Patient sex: M
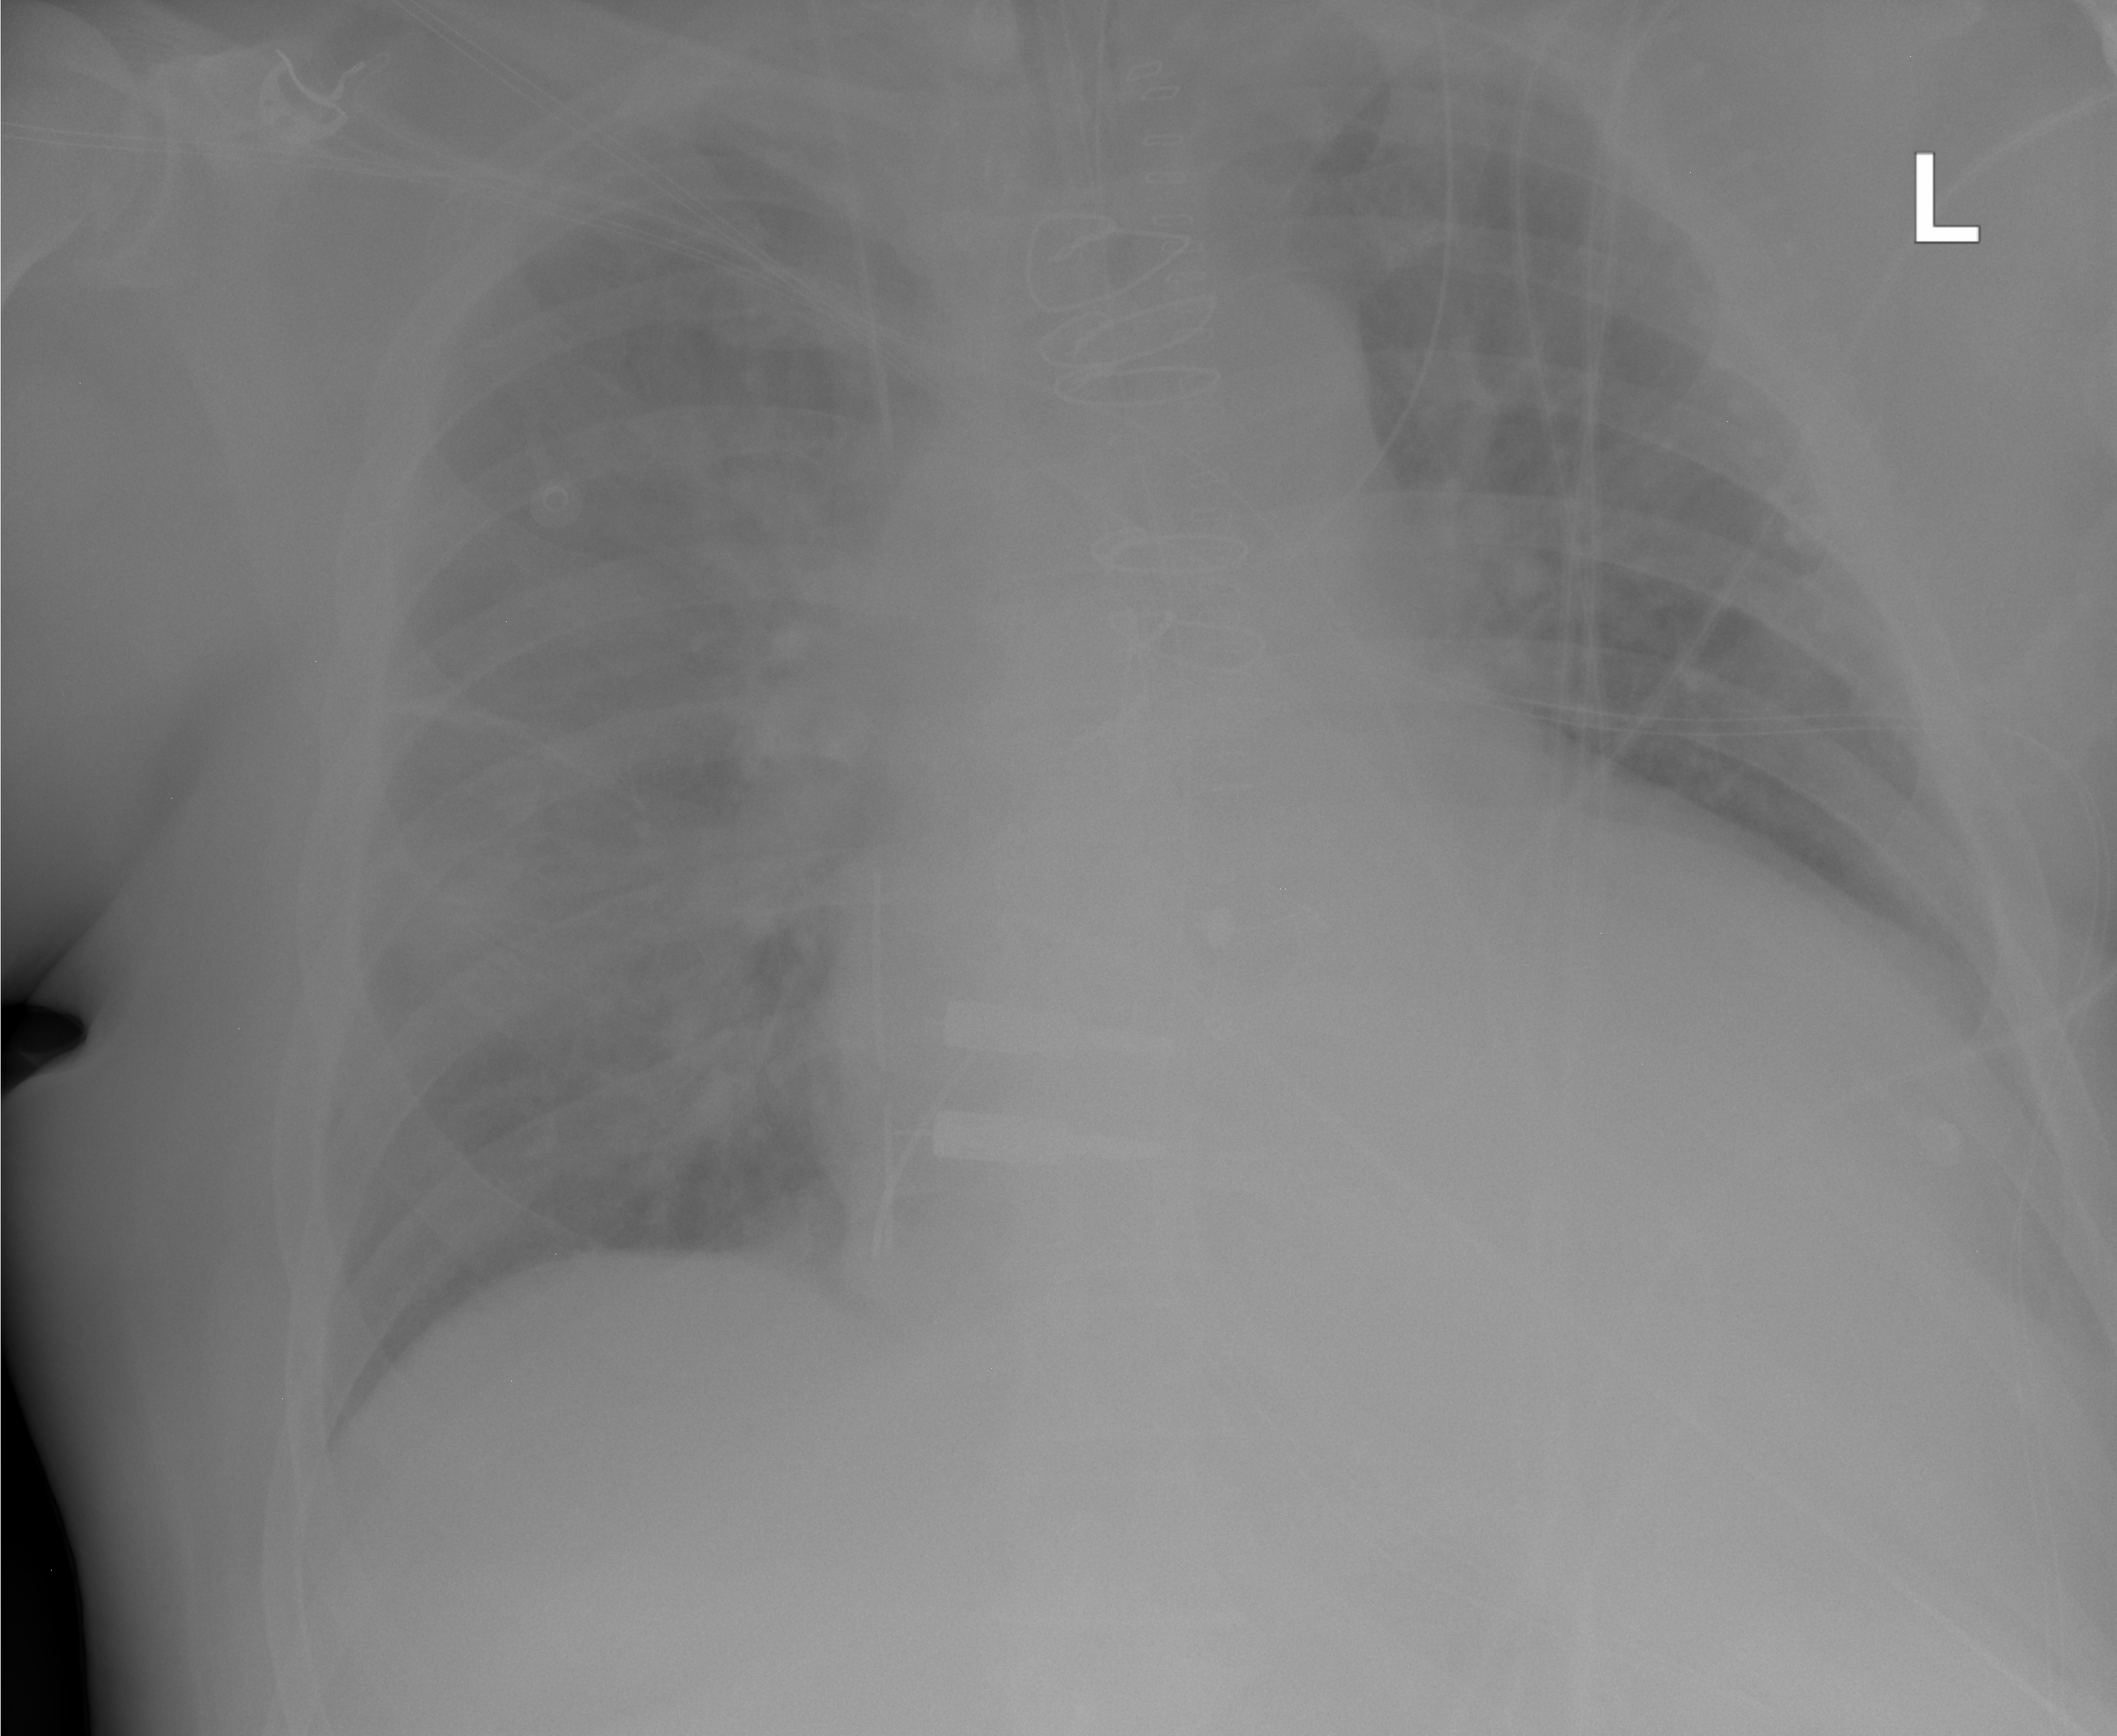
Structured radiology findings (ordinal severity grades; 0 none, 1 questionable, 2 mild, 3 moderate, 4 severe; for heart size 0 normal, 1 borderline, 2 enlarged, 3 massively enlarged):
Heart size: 2
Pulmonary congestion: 2
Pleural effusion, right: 1
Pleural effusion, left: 2
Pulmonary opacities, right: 1
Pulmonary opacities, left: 0
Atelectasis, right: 1
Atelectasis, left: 1